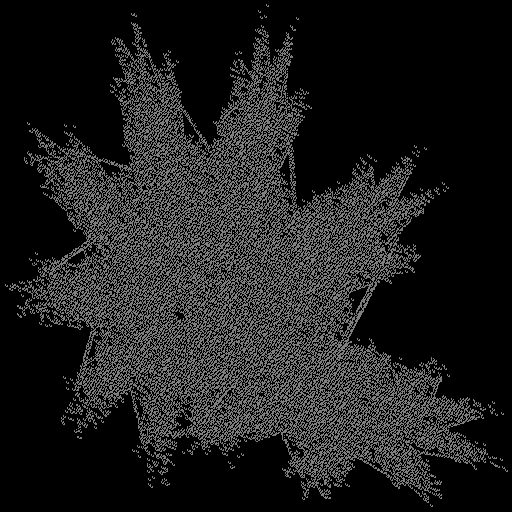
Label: involucre